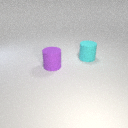
large cyan rubber cylinder behind large purple rubber cylinder